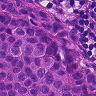
Metastatic tissue present: yes